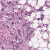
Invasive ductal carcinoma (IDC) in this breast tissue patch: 1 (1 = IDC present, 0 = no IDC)